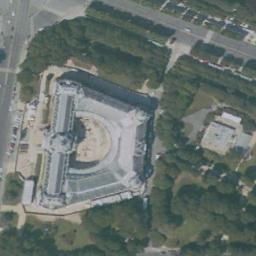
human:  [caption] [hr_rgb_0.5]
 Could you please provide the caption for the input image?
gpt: The roofs of palaces are all gray, And the whole looks like a trapezoid .

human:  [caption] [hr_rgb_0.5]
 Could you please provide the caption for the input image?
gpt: The white palace with some towers is surrounded by a grove of trees .

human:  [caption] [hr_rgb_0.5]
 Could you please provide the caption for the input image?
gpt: There are many trees beside the palace .

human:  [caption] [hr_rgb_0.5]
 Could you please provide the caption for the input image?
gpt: The palace is on the open place surrounded by trees .

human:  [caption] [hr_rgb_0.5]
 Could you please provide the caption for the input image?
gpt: There are many green trees around the palace .